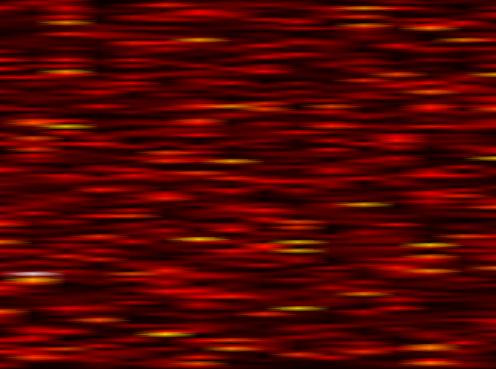
Label: OFDM